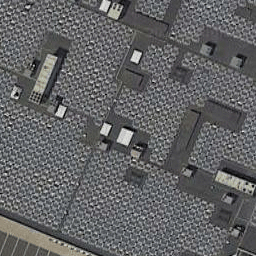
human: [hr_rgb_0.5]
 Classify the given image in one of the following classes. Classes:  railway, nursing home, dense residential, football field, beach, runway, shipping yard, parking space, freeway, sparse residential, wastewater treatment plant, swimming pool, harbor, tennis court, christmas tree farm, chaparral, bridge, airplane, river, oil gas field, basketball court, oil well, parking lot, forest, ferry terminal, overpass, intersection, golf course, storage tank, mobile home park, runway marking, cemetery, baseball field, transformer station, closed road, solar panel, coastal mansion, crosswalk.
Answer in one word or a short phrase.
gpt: solar panel